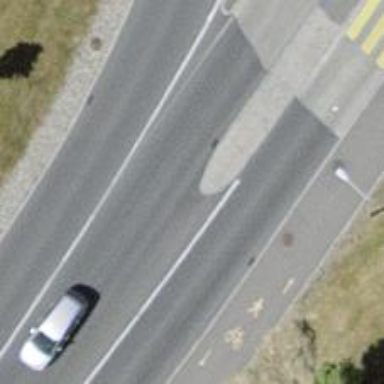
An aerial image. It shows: Secondary road with asphalt surface.